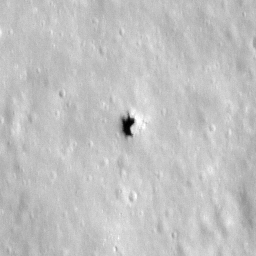
Pit: Stevinus 9b
Host crater: Stevinus
Host type: impact_melt
Lunar coordinates: latitude -32.94, longitude 54.745